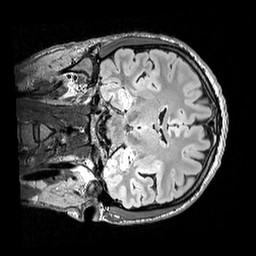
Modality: FLAIR
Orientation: coronal
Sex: male
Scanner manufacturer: siemens
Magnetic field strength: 3 T
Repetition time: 5 s
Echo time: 0.395 s